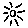
Label: sun